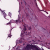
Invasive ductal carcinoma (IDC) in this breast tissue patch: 0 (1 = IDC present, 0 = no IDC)